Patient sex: M
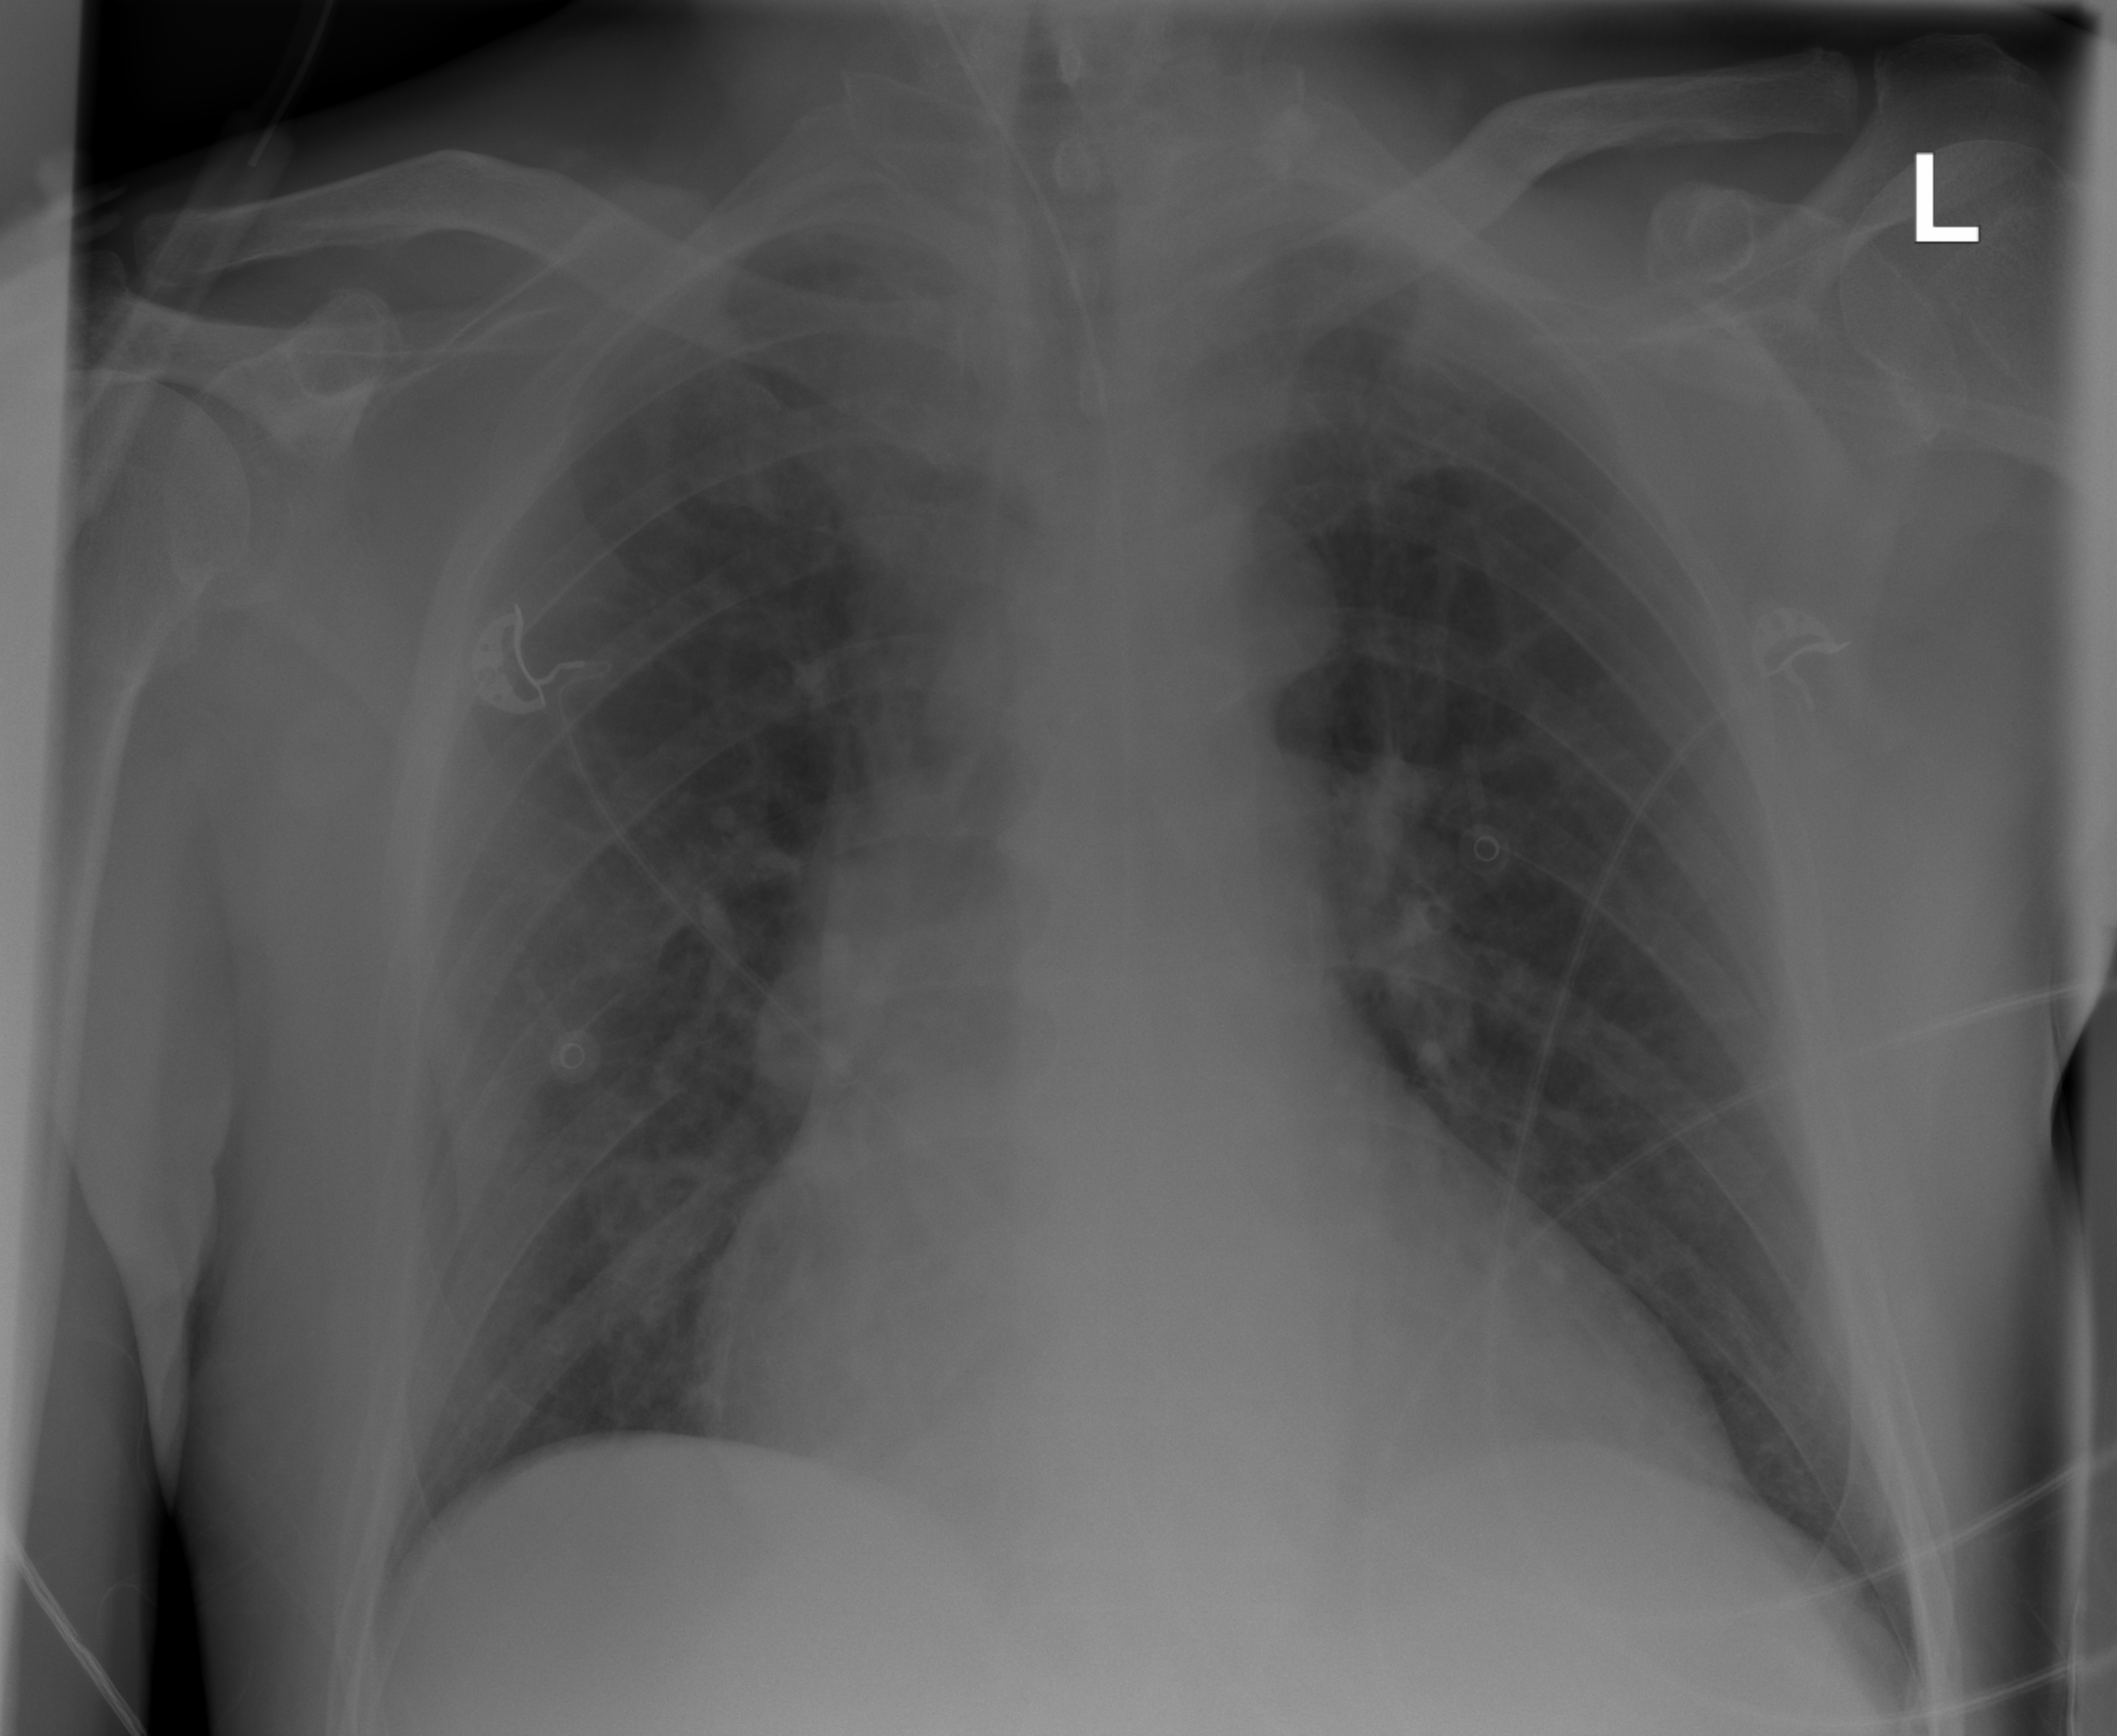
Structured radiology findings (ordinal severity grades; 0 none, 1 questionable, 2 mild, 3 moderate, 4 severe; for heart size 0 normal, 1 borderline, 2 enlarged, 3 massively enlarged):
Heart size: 2
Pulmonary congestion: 0
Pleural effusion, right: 0
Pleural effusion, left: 0
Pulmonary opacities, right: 0
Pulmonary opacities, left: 0
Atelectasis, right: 1
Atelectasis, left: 1